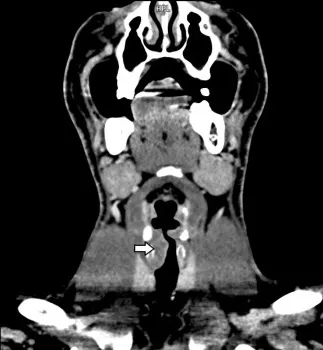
Axial contrast-enhanced computed tomography shows right subglottic soft tissue mass (arrow) invading airway.
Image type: radiology (ct)